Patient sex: M
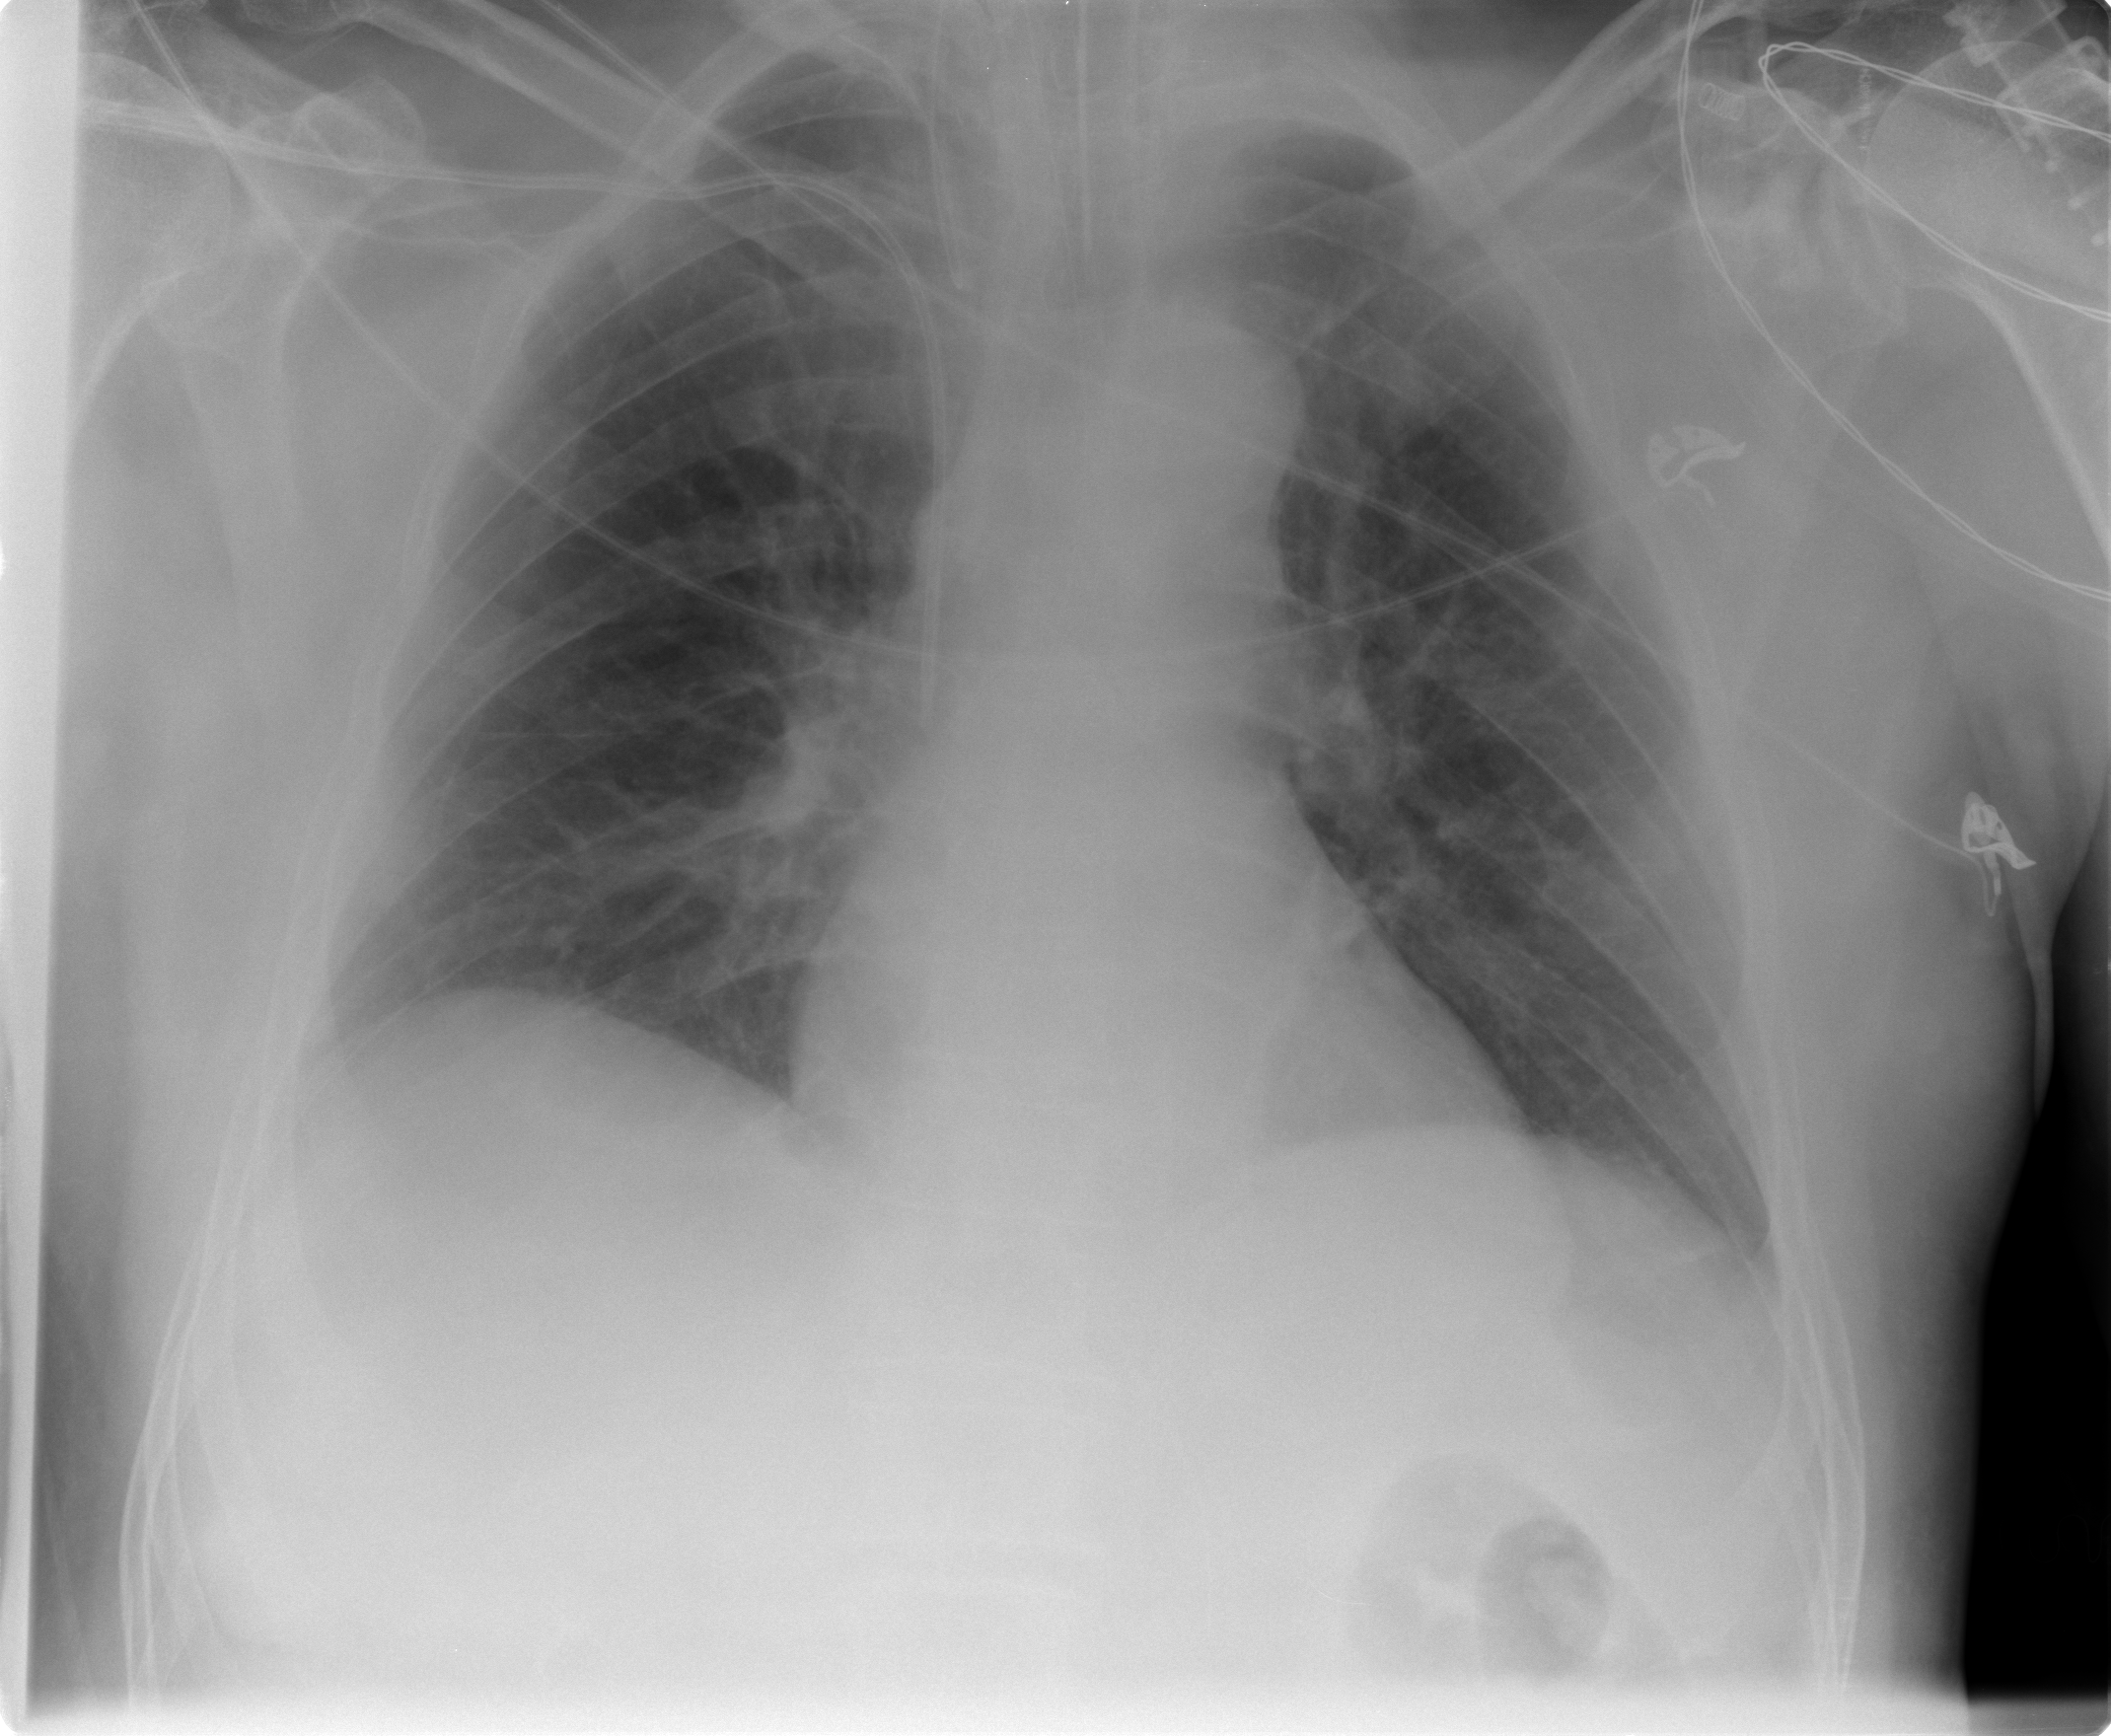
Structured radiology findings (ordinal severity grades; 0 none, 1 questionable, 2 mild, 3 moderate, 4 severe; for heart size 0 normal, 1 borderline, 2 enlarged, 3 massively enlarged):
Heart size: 0
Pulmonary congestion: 0
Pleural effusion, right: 0
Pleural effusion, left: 0
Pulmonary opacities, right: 0
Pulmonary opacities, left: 0
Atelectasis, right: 1
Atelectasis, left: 1